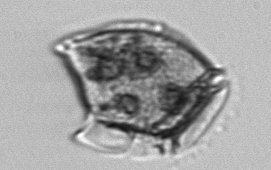
Label: Dinophysis_norvegica